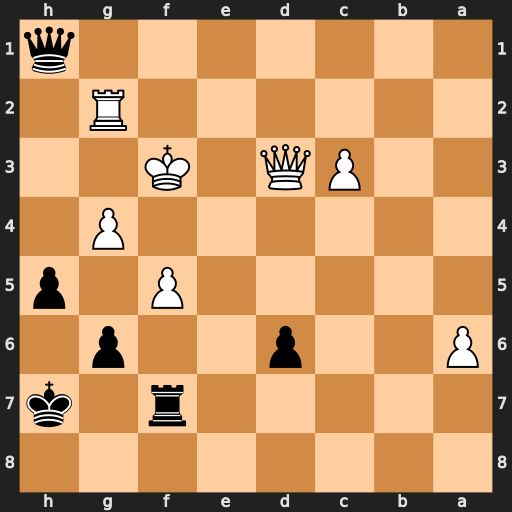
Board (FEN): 8/5r1k/P2p2p1/5P1p/6P1/2PQ1K2/6R1/7q
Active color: b
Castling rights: -
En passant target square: -
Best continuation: hxg4+ Kf2 Rxf5+ Qxf5 gxf5